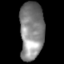
Tissue: skin
Cell type: Epithelial cells
Senescence score: 0.2748
Nuclear area (px): 1361
Mean DAPI intensity: 133.046